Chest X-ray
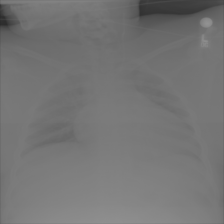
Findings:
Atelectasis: negative
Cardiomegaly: negative
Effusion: negative
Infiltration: negative
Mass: negative
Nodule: negative
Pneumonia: negative
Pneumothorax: negative
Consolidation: negative
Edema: negative
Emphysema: negative
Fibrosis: negative
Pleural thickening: negative
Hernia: negative